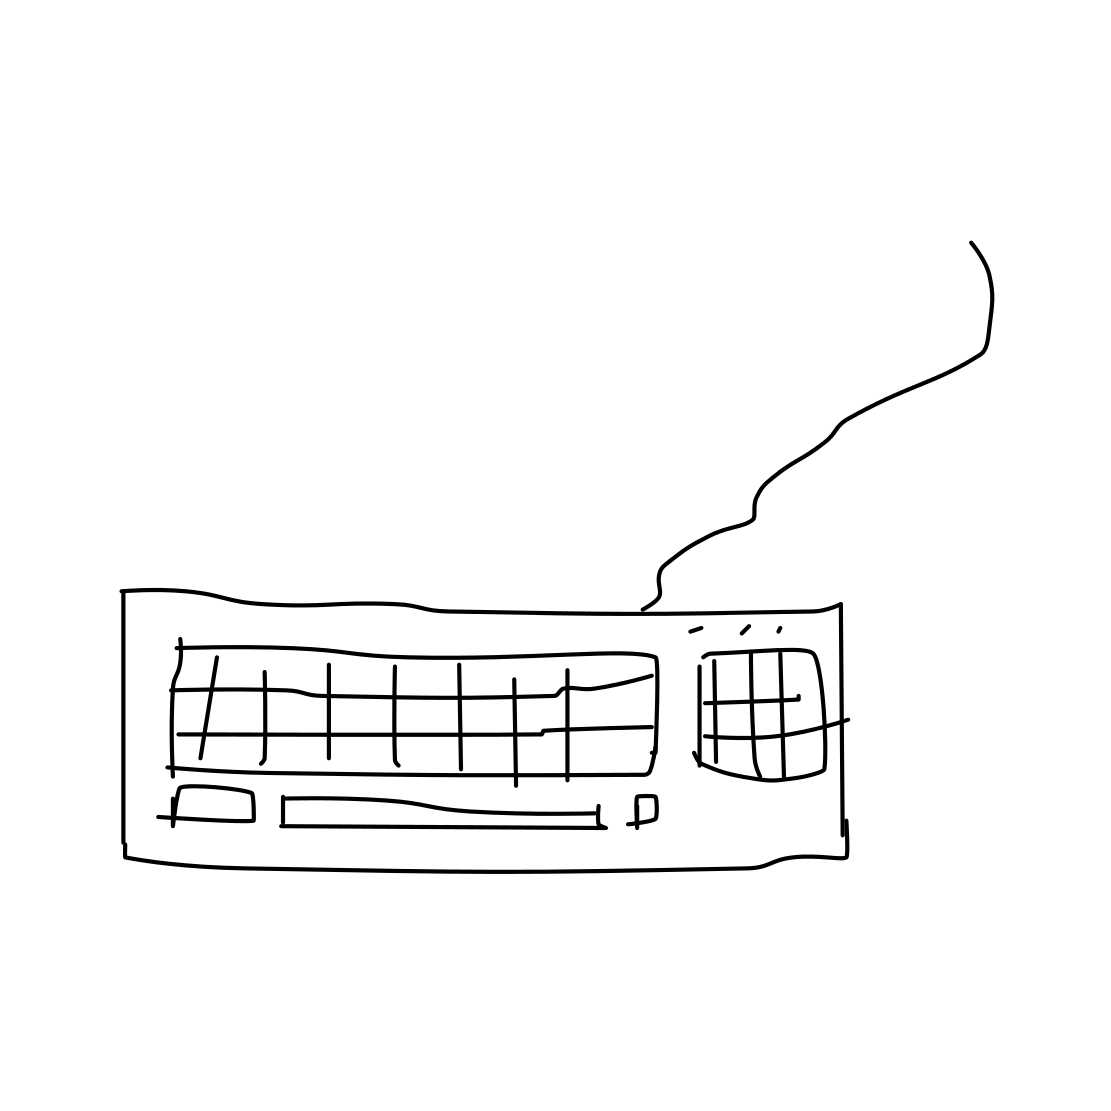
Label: keyboard